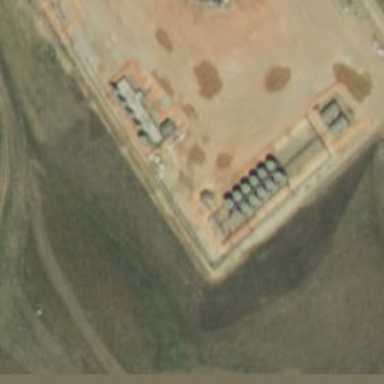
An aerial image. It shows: Storage tank with man-made structure.